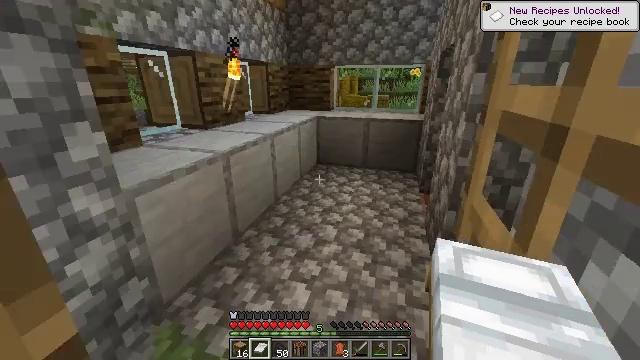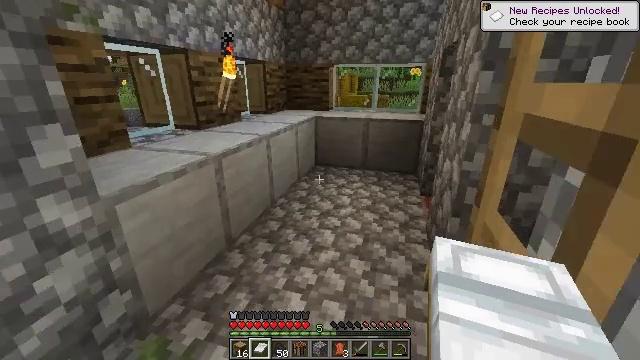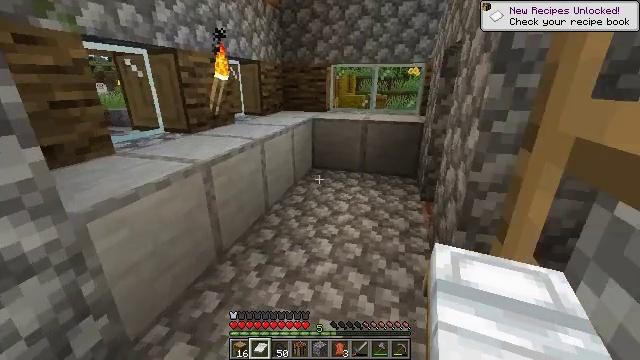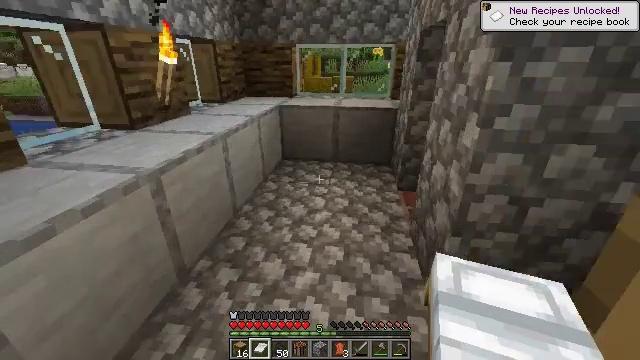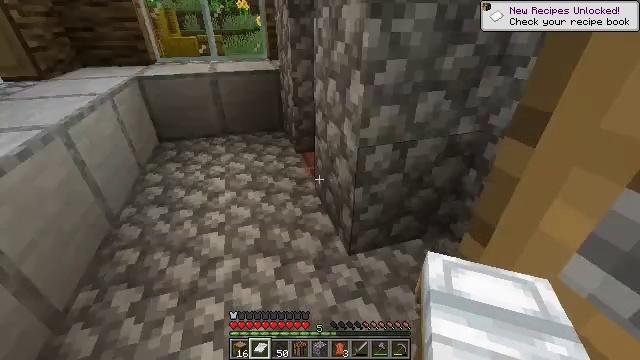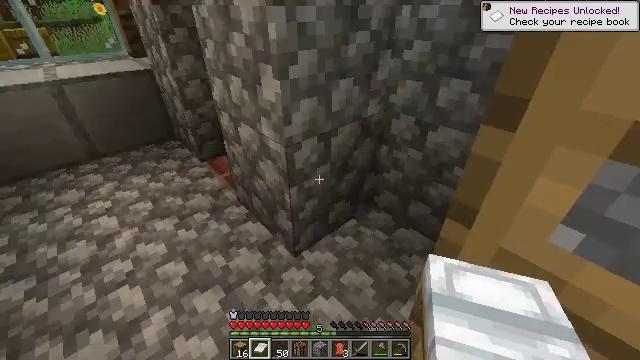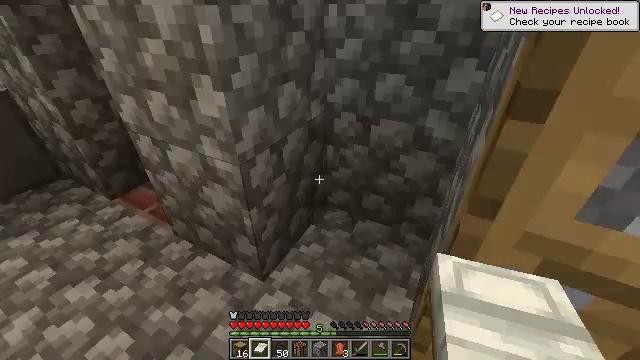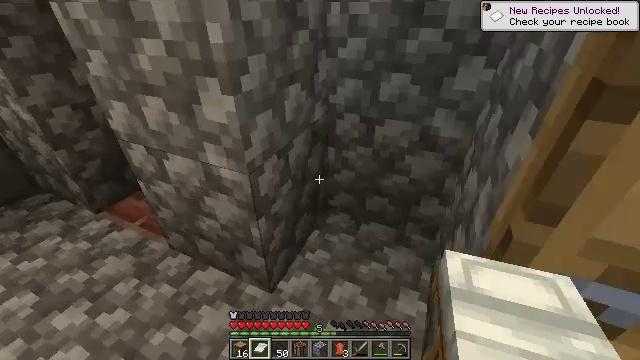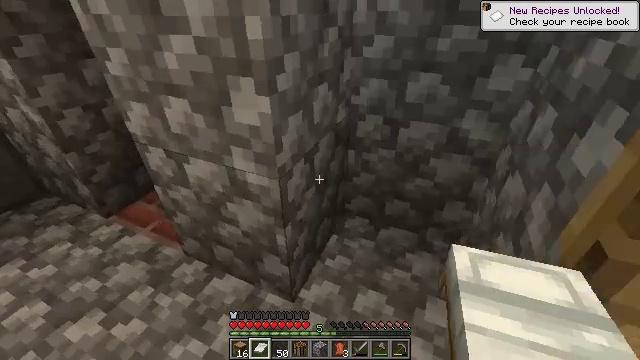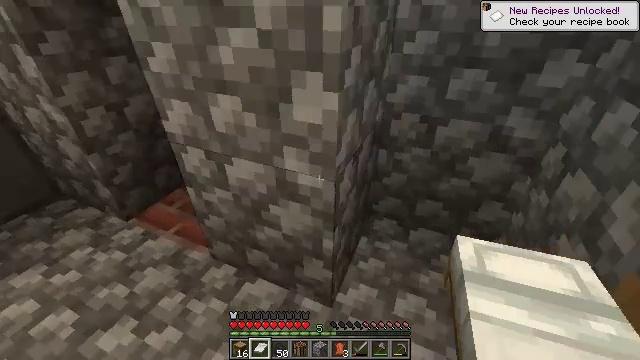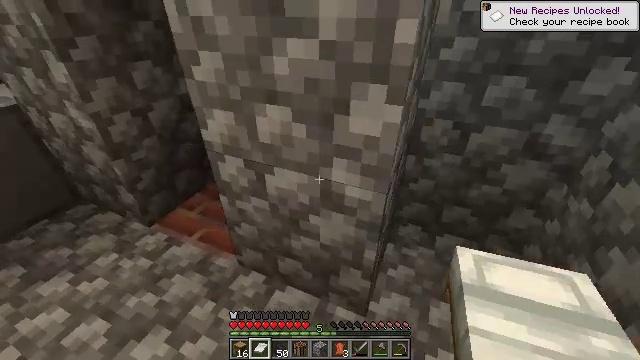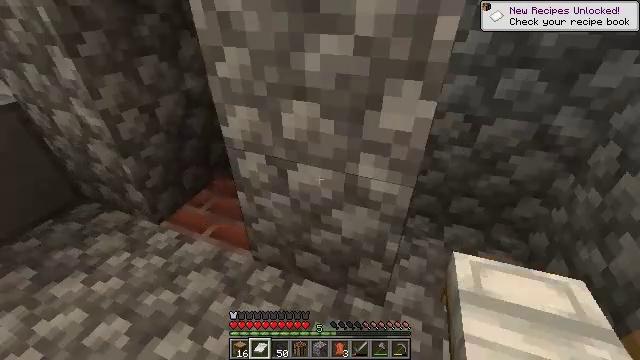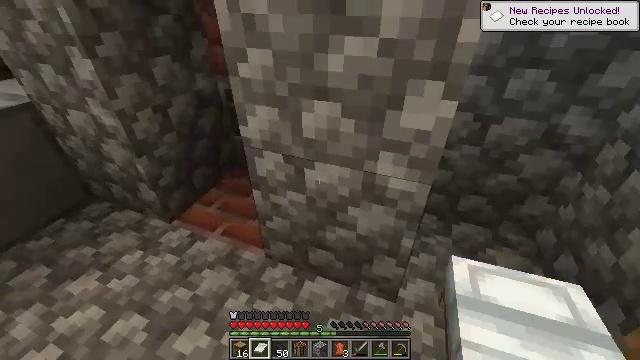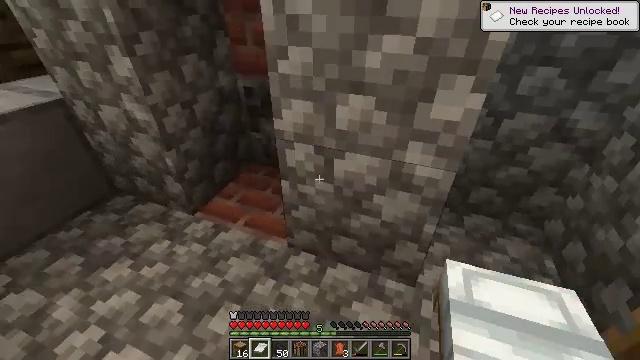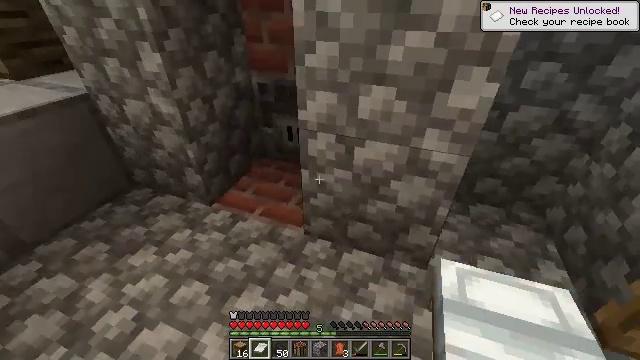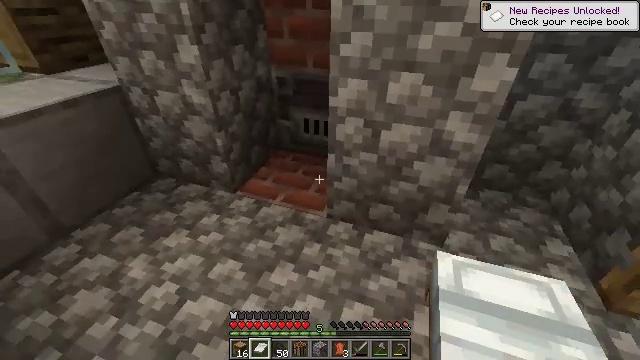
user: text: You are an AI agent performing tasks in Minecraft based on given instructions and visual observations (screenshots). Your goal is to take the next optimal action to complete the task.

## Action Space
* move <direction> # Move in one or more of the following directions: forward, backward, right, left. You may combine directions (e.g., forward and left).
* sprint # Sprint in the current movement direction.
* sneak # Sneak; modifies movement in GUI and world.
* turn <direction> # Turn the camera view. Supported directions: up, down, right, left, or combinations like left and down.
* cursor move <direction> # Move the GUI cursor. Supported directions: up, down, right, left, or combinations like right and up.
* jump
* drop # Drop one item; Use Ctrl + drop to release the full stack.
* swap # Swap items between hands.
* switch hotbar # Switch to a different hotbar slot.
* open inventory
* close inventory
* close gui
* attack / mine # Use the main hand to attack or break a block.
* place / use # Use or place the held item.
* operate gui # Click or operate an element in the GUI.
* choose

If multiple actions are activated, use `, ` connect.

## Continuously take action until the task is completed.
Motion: motion action
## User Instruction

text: Gather the blast furnace into your inventory.
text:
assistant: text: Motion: move forward
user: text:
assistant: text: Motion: move forward
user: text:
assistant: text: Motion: move forward and move left, turn right and down
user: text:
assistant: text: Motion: move forward and move left, turn right and down
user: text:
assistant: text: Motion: move forward and move left, turn right and down
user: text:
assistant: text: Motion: move forward and move left, turn right
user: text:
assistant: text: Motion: move forward and move left, turn right
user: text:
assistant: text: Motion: move left
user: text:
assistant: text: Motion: move left
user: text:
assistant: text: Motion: move left
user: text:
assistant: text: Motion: move back and move left, turn right and down
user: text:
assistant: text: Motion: move back and move left
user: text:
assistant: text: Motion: move back and move left
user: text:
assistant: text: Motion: move back and move left
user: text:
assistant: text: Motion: move back and move left
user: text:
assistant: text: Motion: move back and move left, turn right
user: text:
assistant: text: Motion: no_op
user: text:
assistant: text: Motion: turn right
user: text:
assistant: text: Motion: turn right
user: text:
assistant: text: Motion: turn right and up
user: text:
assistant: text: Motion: turn right and up
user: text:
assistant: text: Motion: move left, turn right and up
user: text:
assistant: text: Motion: move left, turn up
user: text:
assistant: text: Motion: move left
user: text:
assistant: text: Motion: move left
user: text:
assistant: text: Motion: move left
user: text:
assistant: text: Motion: turn right and down
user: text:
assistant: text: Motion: turn right and down
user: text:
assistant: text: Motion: no_op
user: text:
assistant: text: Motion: turn down